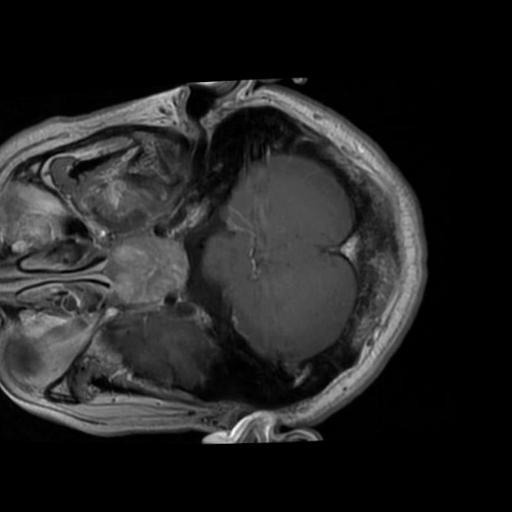
Label: brain_tumor